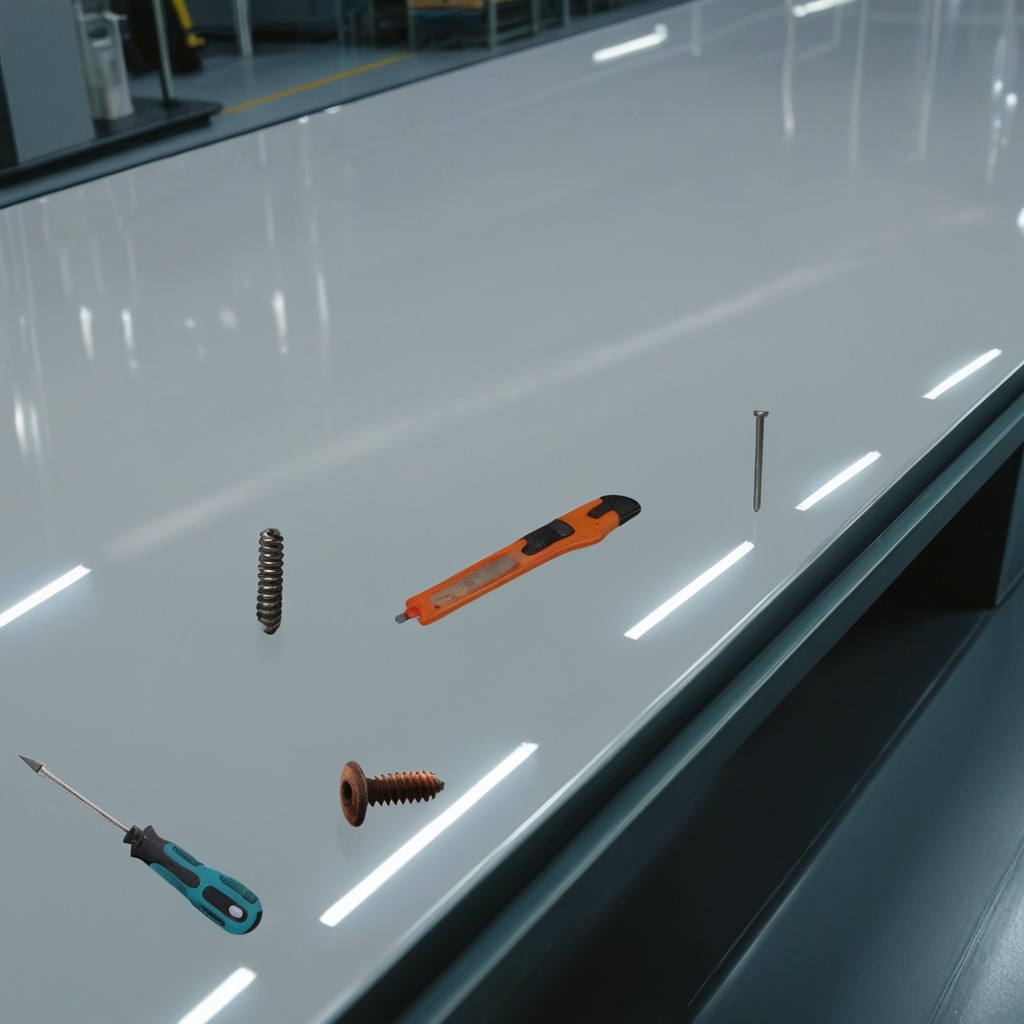
A utility knife, a metal machine screw, an iron nail, a coiled metal spring, and a screwdriver are lying on the table.